Question: It seems like this should be easy to figure out, but I haven't had any luck this afternoon. I threw together this quick, simplified storyboard mockup of my problem.
Basically, I would like the table view controllers below to also be in a tab bar controller (in addition to the already present navigation controller). The tabs would switch between the two table view controllers.
Right now, the view controller with the buttons acts as a sort of menu. Each button leads to one of the table view controllers. Ideally this view controller would have the tab bar visible, and would only be reachable from back buttons on the nav bars of the table view controllers.
I've tried a few different ways of embedding into a tabbarcontrollers but none of them produce the desired result:
-I've tried selecting both table view controllers and embedding those in a tab view controller. The tabbar doesnt show up in simulator, and the 'unreachable scene' warning appears.
-I've tried embedding the initial nav controller into a tabbarcontroller. This creates a tab entry for the first 'menu' page. It also causes issues with push segues once I connect the tableviews to the tabview.
I would be fine implementing some programmatic options on top of the storyboard, I just chose storyboarding for this project since it's a relatively simple presentation of data.
What is the proper way of going about this? Thanks!

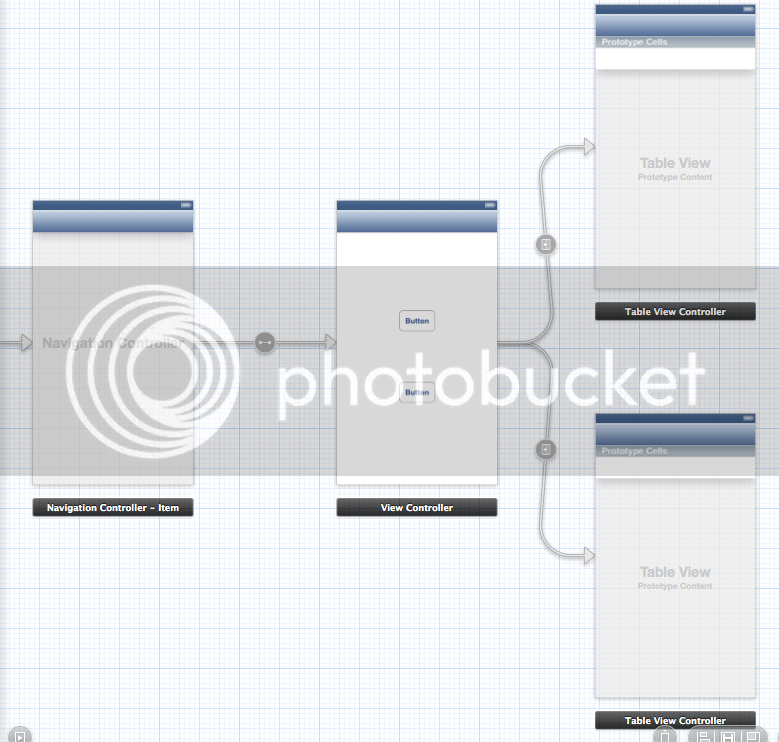
Answer: A tab bar controller needs to be the root view controller of your view hierarchy. It goes against the HIG and Apple's standards to put a tab bar controller inside of any other type of container controller.
From the Apple docs:
> When deploying a tab bar interface, you must install this view as the
root of your window. Unlike other view controllers, a tab bar
interface should never be installed as a child of another view
controller.
So, the bottom line here is you need to rethink your design. One option would be to set the 'UITabBarController' as the root view of your window, and then have each of your 'UITableViewController's inside of a 'UINavigationController', which is placed inside of the 'UITabBarController'. In this way, you still get the navigation bar, and stay within Apple's design guidelines (you also won't get those pesky warnings, and Apple may even be throwing an exception nowadays if you try to install a 'UITabBarController' as anything other than the root view of the window).